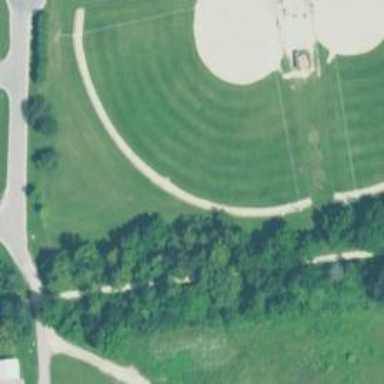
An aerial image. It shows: Softball pitch for leisure land activities.